Question: I am trying to create a settings page for an app, this app require to have a tab-bar at the bottom. I was able to create a Preference page using the '<PreferenceScreen/>' and also created a tab using the 'TabHost'. But my problem is that I am not able to figure out how to bring the Tab-bat to the PreferenceScreen page.
I am trying to bring something like this :

Thanks in advance
Happy Coding...
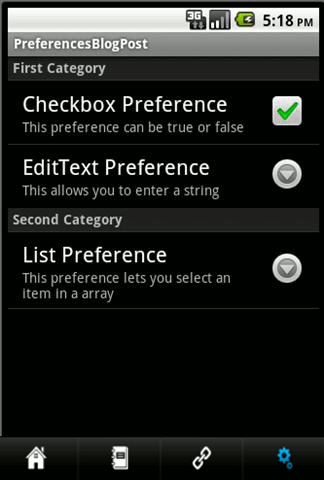
Answer: You can test it with Tab Fragment, here is a <URL> does it:
'''
public void onTabChanged(String tabId) {
TabInfo newTab = mTabs.get(tabId);
if (mLastTab != newTab) {
FragmentTransaction ft = mActivity.getSupportFragmentManager().beginTransaction();
if (mLastTab != null) {
if (mLastTab.fragment != null) {
ft.detach(mLastTab.fragment);
}
}
if (newTab != null) {
if (newTab.fragment == null) {
newTab.fragment = Fragment.instantiate(mActivity,
newTab.clss.getName(), newTab.args);
ft.add(mContainerId, newTab.fragment, newTab.tag);
} else {
ft.attach(newTab.fragment);
}
}
mLastTab = newTab;
ft.commit();
mActivity.getSupportFragmentManager().executePendingTransactions();
}
}
'''
Then you need to change the style for the tabs on the actionbar, you can check the Styling the action bar or the <URL> is the where you should start customizing.
Also don't forget that the Fragment of the preferences must extend from <URL>